高三 · 度量几何学
如图, 在 $\triangle \mathrm{ABC}$ 中, $\mathrm{DE} / / \mathrm{BC}$, 点 $\mathrm{F}$ 是 $\mathrm{BC}$ 上一点, $\mathrm{AF}$ 交 $\mathrm{DE}$ 于点 $\mathrm{G}$, 则与 $\triangle \mathrm{ADG}$ 相似的是 ( )

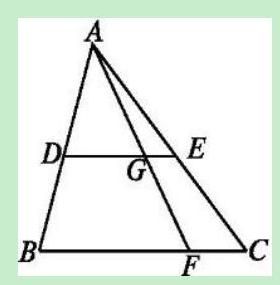
A. $\triangle \mathrm{AEG}$
B. $\triangle \mathrm{ABF}$
C. $\triangle \mathrm{AFC}$
D. $\triangle \mathrm{ABC}$
答案: B
解析: 解答：在 $\triangle \mathrm{ABF}$ 中, $\mathrm{DG} / / \mathrm{BF}$, 则 $\triangle \mathrm{ADG} \sim \triangle \mathrm{ABF}$.

分析: 本题主要考查了相似三角形的判定及性质, 解决问题的关键是根据相似三角形的判断与性质分析即可.